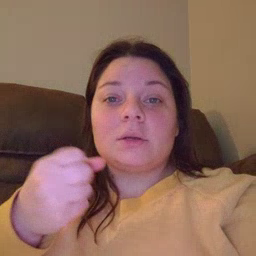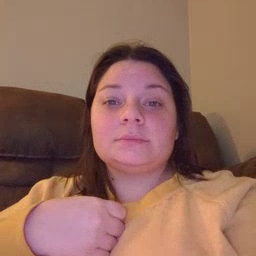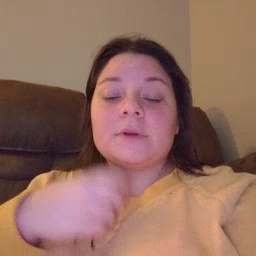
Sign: milk